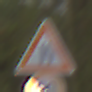
Verkehrszeichen: EinseitigVerengteFahrbahnRechts
Zusatzzeichen unten: Geschwindigkeit90
Umgebung: Outdoor, Urban
Tageszeit: MorningAfternoon
Wetter: PartlyCloudy
Licht: Natural
Jahreszeit: NotSpecified
Kontrast: LowContrast